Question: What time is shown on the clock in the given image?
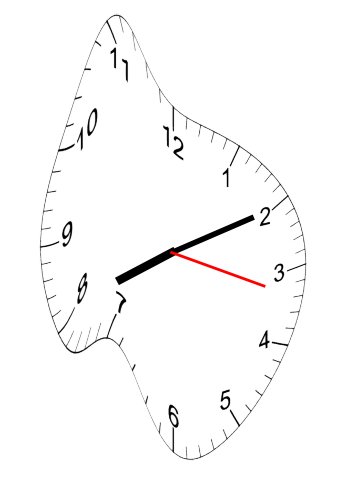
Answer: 08:10:17